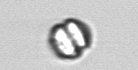
Label: Dinophyceae